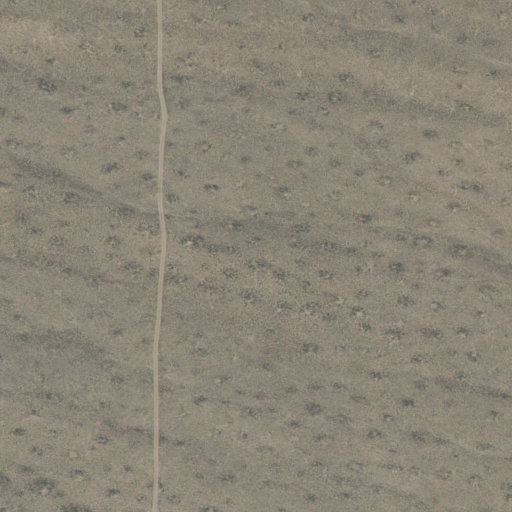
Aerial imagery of valley in Idaho named Kelly Canyon containing only shrub